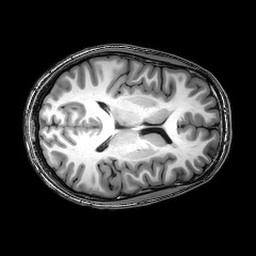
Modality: T1w
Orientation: axial
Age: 22
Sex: male
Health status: healthy
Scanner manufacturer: philips
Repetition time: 0.008203 s
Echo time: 0.00377 s